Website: walmart
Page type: billing-address
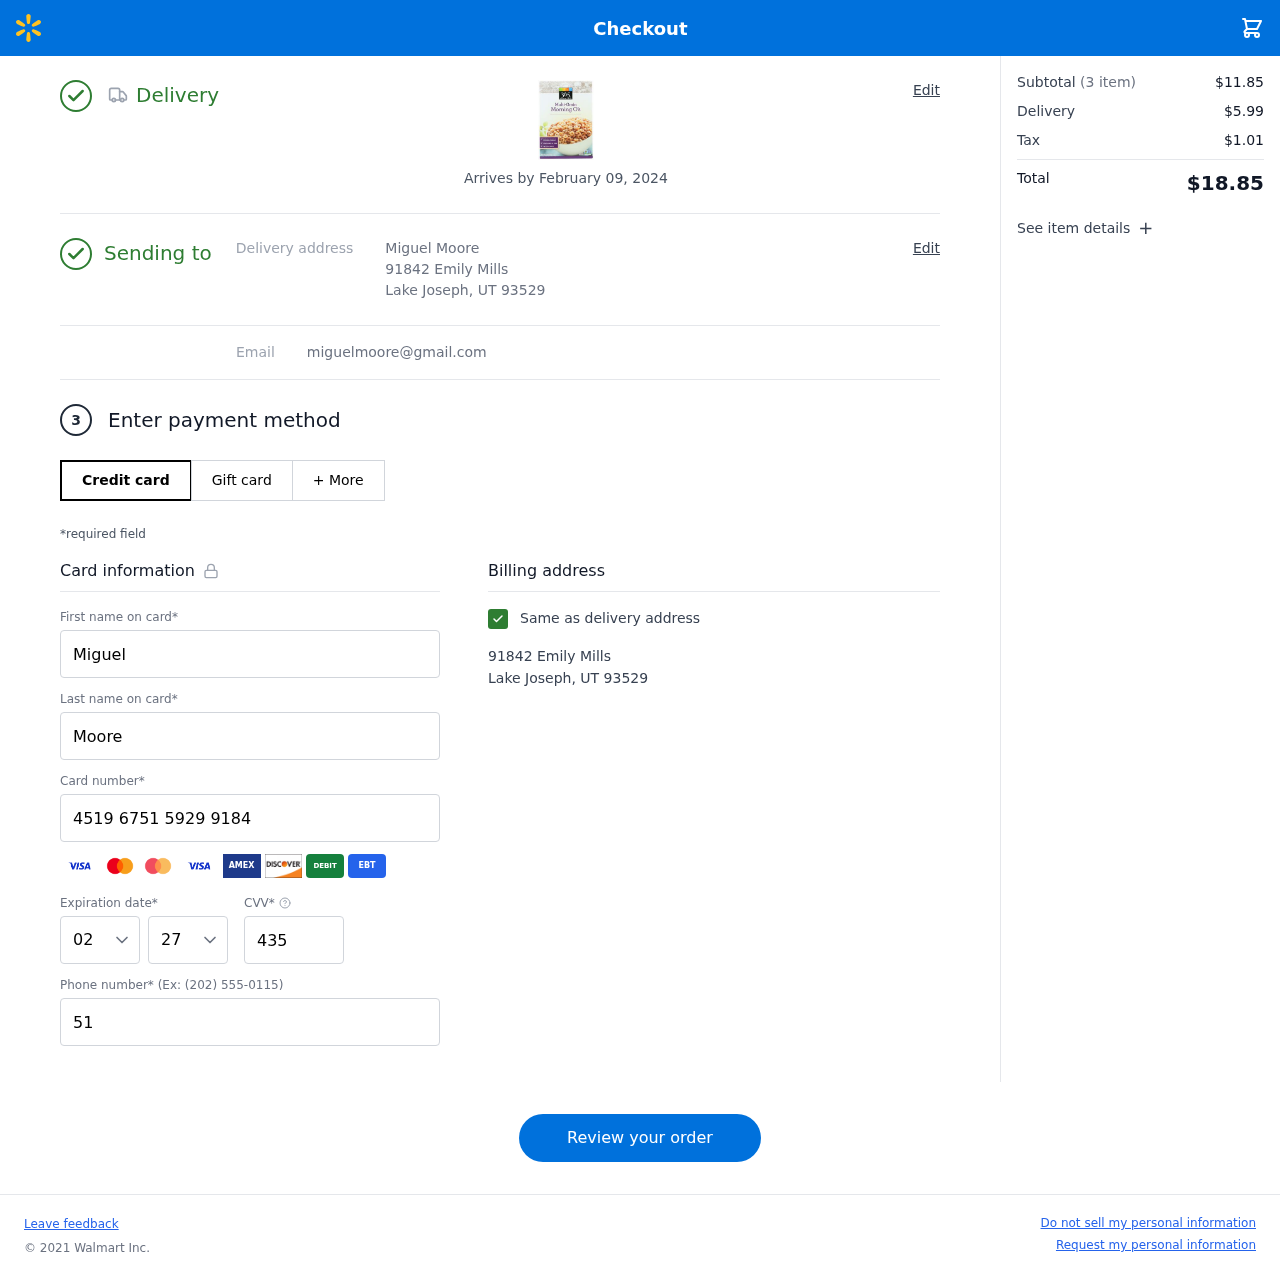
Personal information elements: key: PII_CARD_CVV
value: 435
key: PII_CARD_EXPIRY_MONTH
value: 02
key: PII_CARD_EXPIRY_YEAR
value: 27
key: PII_CARD_NUMBER
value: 4519 6751 5929 9184
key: PII_EMAIL
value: miguelmoore@gmail.com
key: PII_FIRSTNAME
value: Miguel
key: PII_FULLNAME
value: Miguel Moore
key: PII_LASTNAME
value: Moore
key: PII_PHONE
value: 5107035365
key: PII_STREET
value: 91842 Emily Mills
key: PII_CITY_STATE_ZIP
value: Lake Joseph, UT 93529
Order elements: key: ORDER_DELIVERY_DATE
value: Arrives by February 09, 2024
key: ORDER_NUM_ITEMS
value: (3 item)
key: ORDER_SUBTOTAL
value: $11.85
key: ORDER_SHIPPING_COST
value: $5.99
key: ORDER_TAX
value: $1.01
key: ORDER_TOTAL
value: $18.85